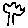
Label: tree